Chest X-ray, AP view. Patient: 16 years old, sex F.
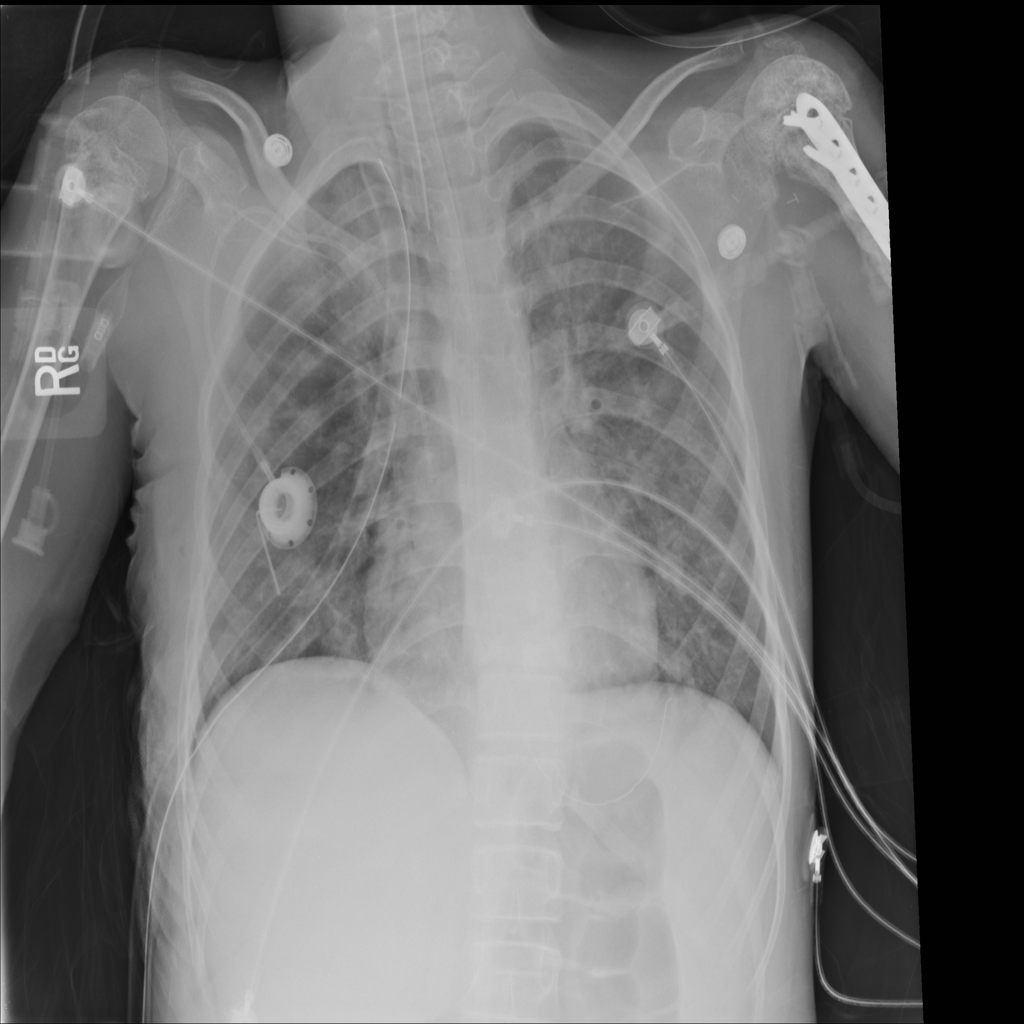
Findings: Infiltration